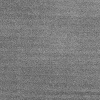
Atmospheric dust classification: dusty